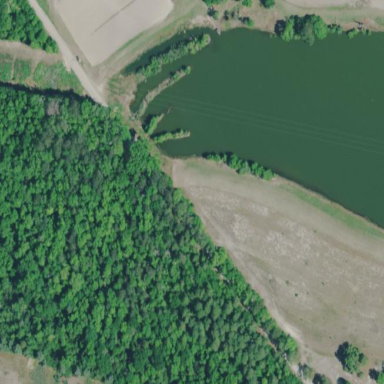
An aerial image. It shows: Lake with natural water.